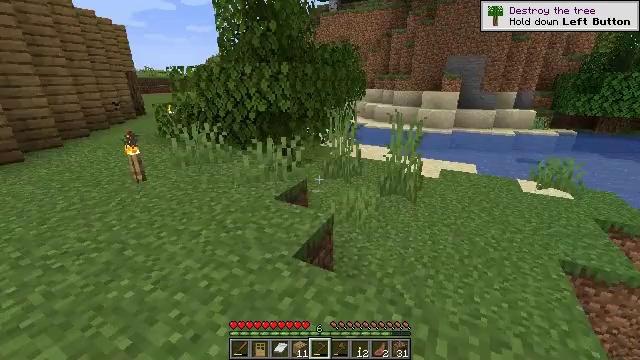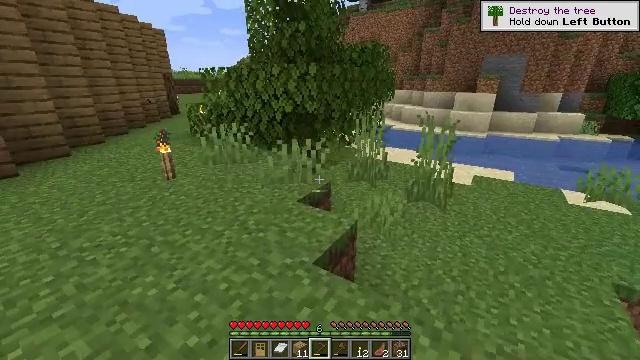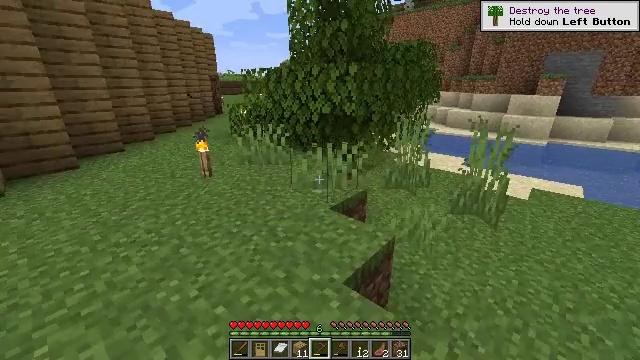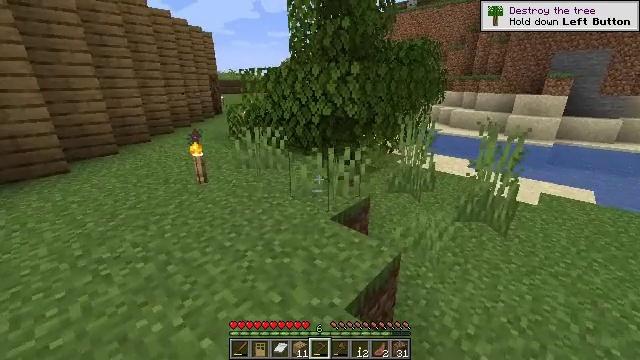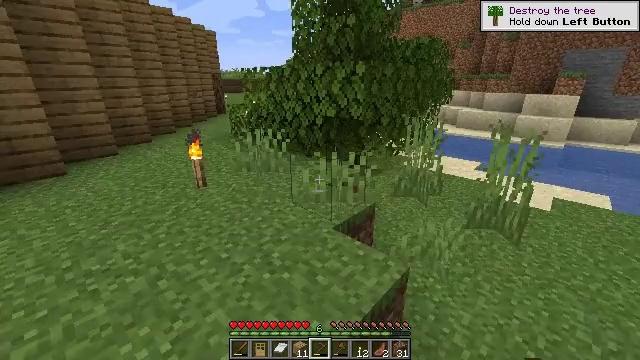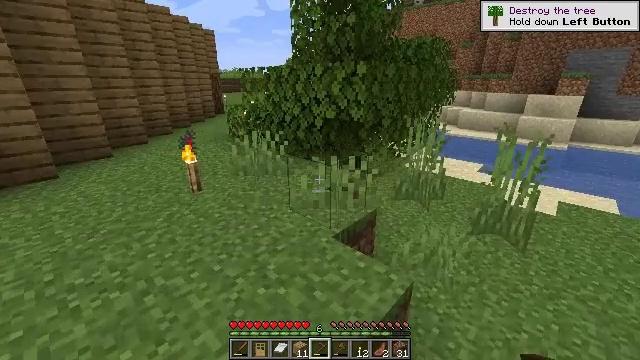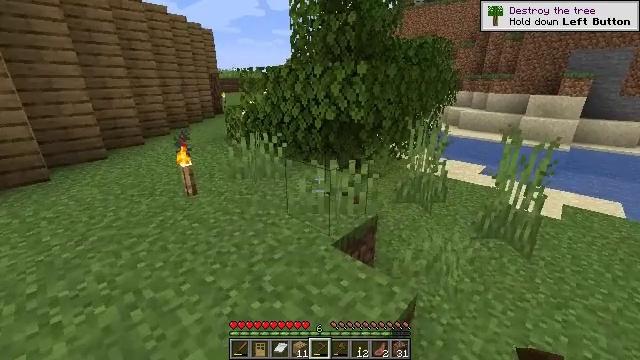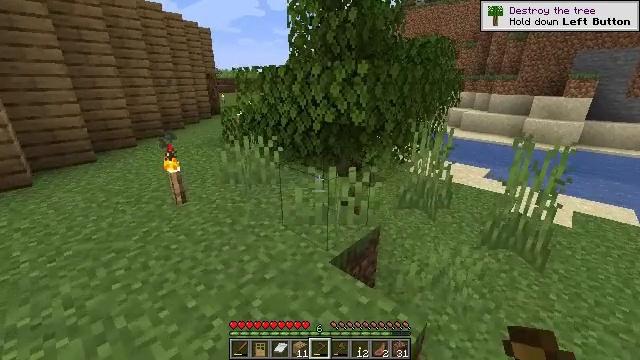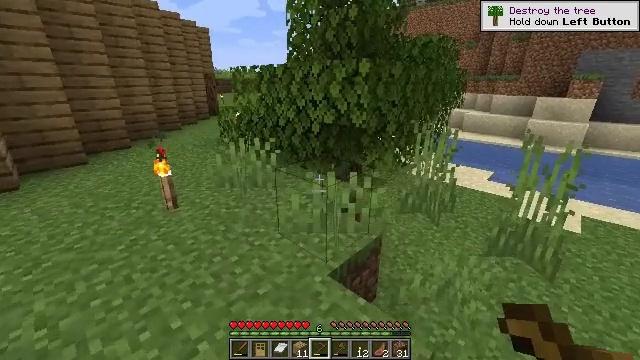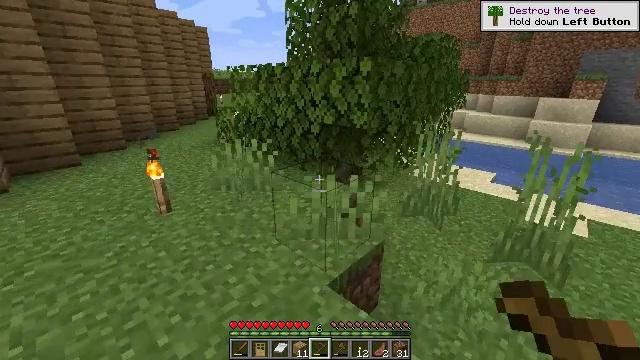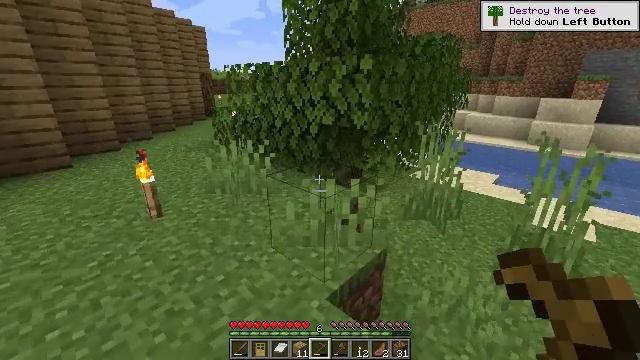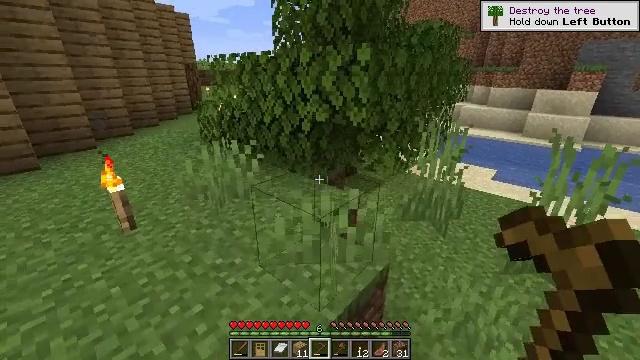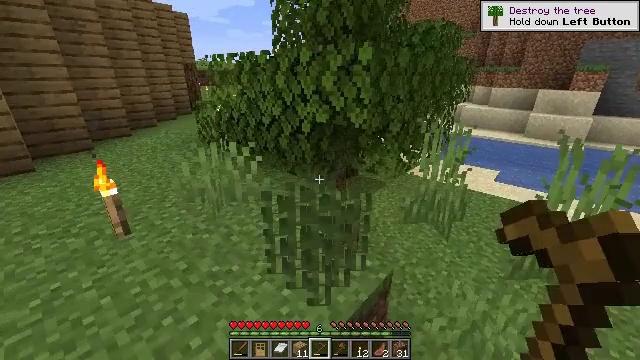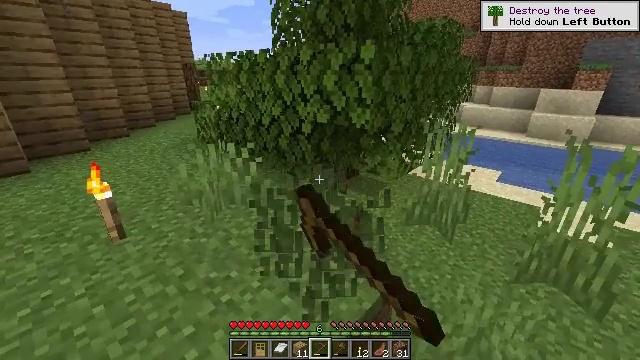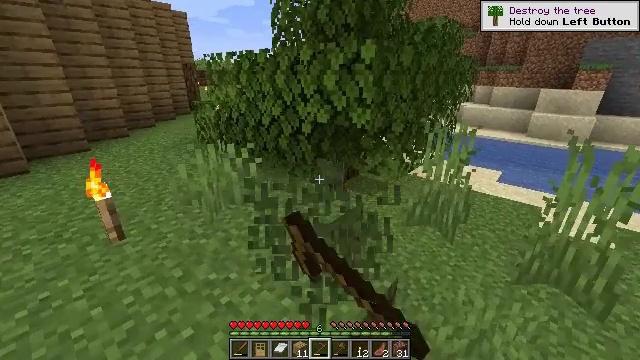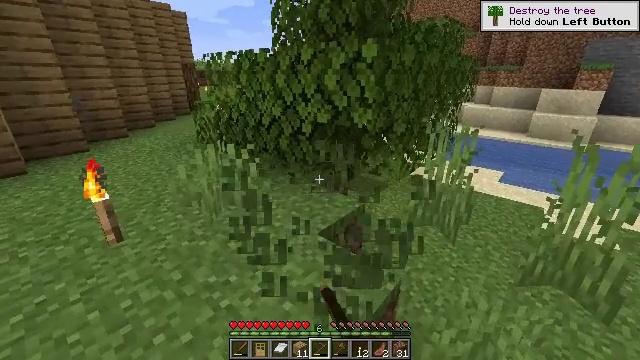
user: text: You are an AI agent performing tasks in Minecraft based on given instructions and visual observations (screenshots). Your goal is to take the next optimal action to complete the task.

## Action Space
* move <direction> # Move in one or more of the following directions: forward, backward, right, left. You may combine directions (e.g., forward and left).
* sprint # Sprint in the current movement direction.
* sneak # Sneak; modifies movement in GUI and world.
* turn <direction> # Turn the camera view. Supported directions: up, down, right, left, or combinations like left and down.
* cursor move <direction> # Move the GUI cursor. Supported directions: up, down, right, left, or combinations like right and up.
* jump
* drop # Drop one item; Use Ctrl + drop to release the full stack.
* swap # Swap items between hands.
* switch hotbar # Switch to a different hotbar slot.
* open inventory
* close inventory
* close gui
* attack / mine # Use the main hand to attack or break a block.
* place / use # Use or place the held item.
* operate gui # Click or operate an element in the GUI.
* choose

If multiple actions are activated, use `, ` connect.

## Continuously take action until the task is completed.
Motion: motion action
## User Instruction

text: Break the grass block.
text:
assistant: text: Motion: move forward, turn left
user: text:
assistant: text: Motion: move forward, turn left
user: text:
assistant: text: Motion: move forward
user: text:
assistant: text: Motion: move forward
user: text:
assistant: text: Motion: move forward
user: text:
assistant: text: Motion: move forward
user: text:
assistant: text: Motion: move forward
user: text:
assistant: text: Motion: move forward
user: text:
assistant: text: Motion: move forward
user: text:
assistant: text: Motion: move forward
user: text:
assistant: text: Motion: move forward, turn right and down
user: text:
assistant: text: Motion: attack / mine
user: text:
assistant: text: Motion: attack / mine
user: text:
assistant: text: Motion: attack / mine
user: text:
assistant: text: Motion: no_op
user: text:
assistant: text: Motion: no_op
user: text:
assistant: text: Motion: turn left
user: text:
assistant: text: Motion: turn left and down
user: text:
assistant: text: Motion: turn left
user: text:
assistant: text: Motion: turn left and up
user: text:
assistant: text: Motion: turn left and up
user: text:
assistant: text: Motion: no_op
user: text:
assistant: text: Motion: no_op
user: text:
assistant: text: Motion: no_op
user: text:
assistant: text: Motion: no_op
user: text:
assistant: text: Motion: no_op
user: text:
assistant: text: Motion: no_op
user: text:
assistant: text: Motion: attack / mine
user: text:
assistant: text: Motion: attack / mine
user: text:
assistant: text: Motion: attack / mine